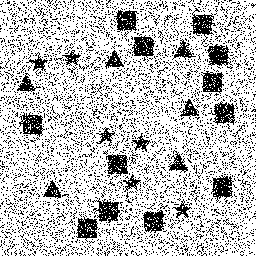
Squares: 12
Triangles: 6
Stars: 6
Total shapes: 24